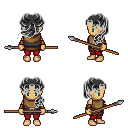
a pixel art fantasy rpg character, female body template, human, tanned skin, leather chest armor, red pants, gray princess hairstyle, leather bracers, spear, four views (front, back, left, right), 2x2 character sprite sheet, small pixel art, hard edges, no anti-aliasing